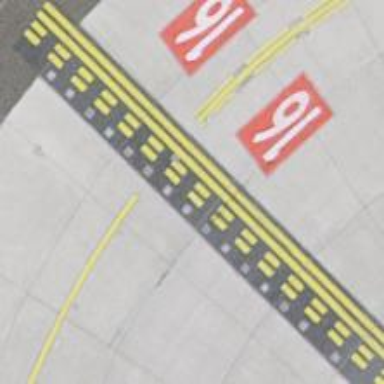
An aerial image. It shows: Runway holding position.